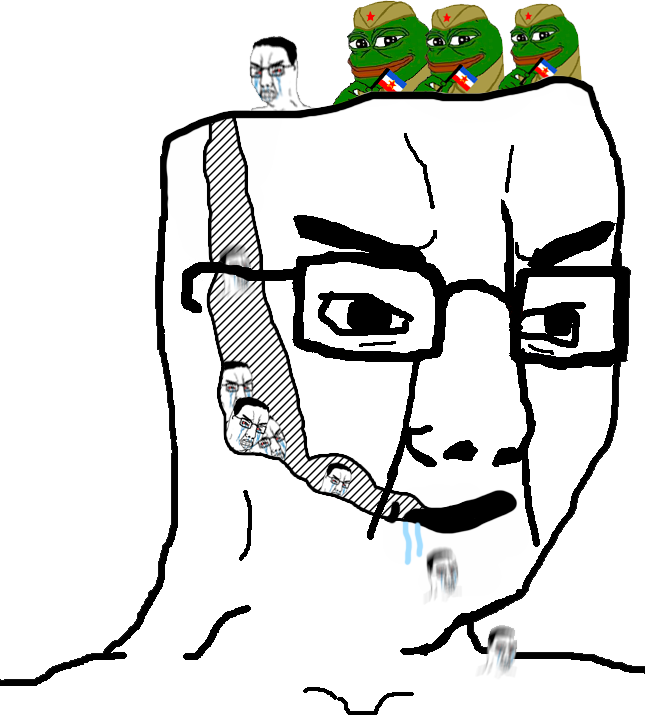
Label: 5_Poljak